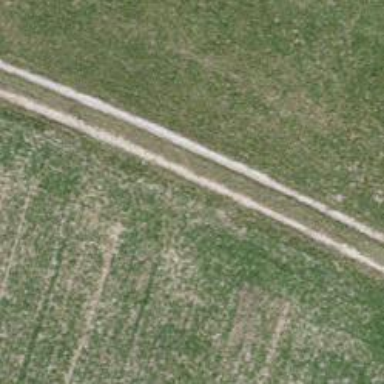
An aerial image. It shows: Track with grade 3 surface.